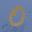
Label: 0